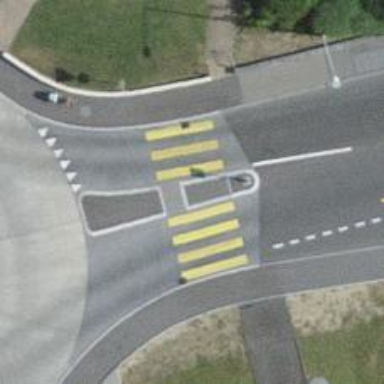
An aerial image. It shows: Uncontrolled zebra crossing with central island. The crossing is marked with zebra stripes.